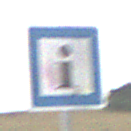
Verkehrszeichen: Informationsstelle
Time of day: Midday
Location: Outdoor (Nature)
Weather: PartlyCloudy
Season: NotSpecified
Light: Natural